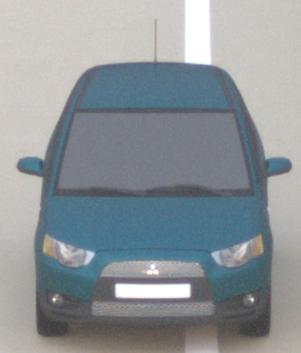
Make: Mitsubishi
Model: Colt 1.1
Detailed model: Colt (VI)
Model produced from: 2008/11
Model produced until: 2010/10
Doors: 3
Color: blue
Road condition: dry road
Daytime: sunrise or sunset
Contrast: low contrast